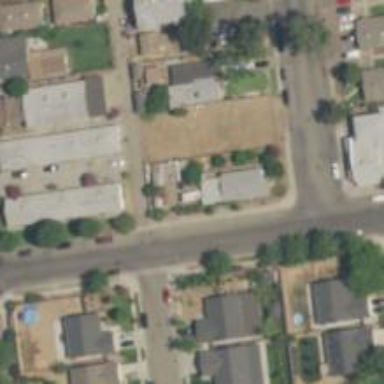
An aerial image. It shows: Alley classified as service road.